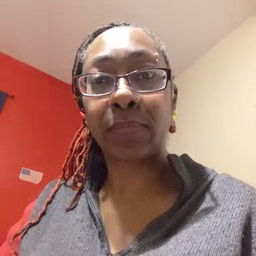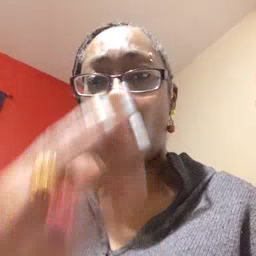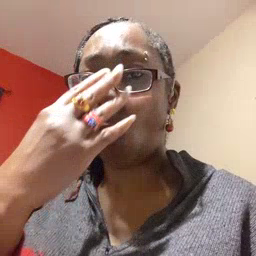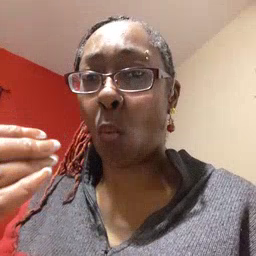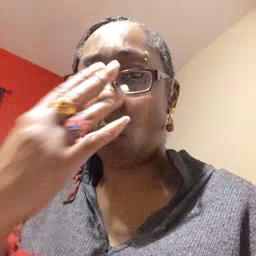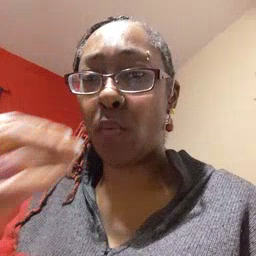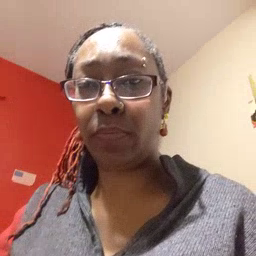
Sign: wolf